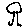
Label: tree